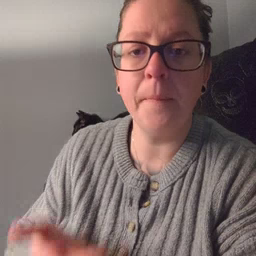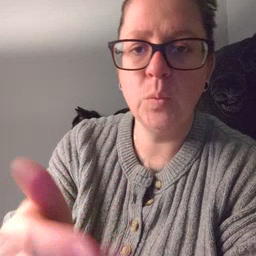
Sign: boat